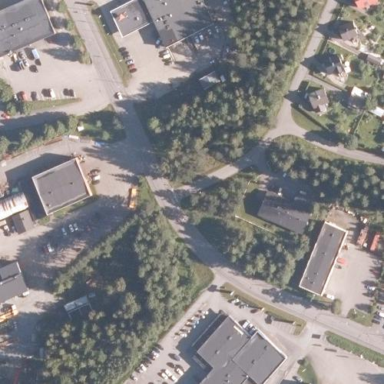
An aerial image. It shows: Retail area.